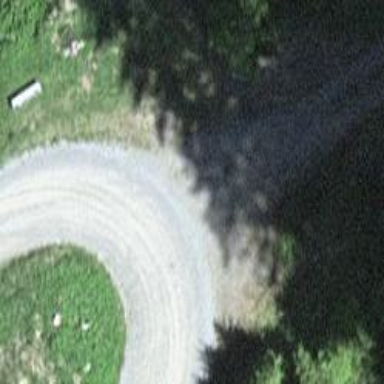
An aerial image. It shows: Gravel track with track type of grade3.